Question: I use Angular UI <URL>.
I have a slight issue with my usage of the control. I would like to avoid altogether having a arrow (which seems to allow users to submit the whole form unfortunately). See red circle below:

Here is the corresponding html:
'''
<div class="form-group">
<label for="address" class="control-label col-lg-3">signup.form.address</label>
<div class="col-lg-6">
<ui-select ng-required="true" id="address" name="address" ng-model="signupForm.addressReference" reset-search-input="false" theme="bootstrap">
<ui-select-match placeholder="Select address...">{{$select.selected.description}}</ui-select-match>
<ui-select-choices repeat="address.reference as address in addresses track by $index" refresh="chooseAddress($select.search)" refresh-delay="0">
{{address.description }}
</ui-select-choices>
</ui-select>
</div>
<div ng-messages="signupNgFormCtrl.address.$error" ng-if="signupNgFormCtrl.$submitted" class="col-lg-3">
<div ng-message="required">required</div>
</div>
</div>
'''
Can anyone please help?
Regards,
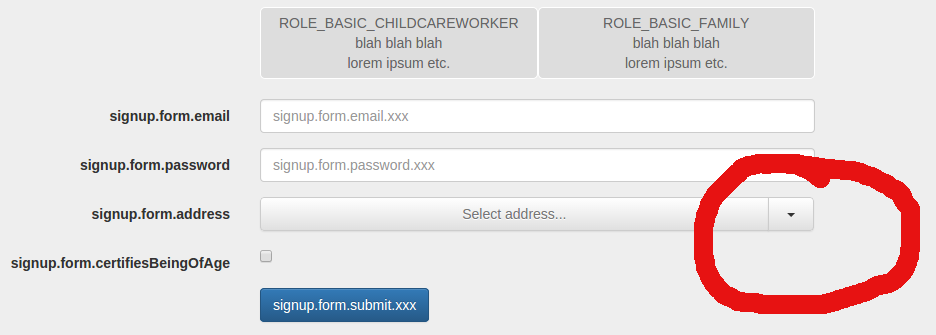
Answer: All templates are defined at the end of 'select.js'.
For instance, this one has 'class="select2-arrow"':
'''
$templateCache.put("select2/match.tpl.html",
"<a ...> ... <span class="select2-arrow ui-select-toggle" ng-click="$select.toggle($event)"><b></b></span></a>");
'''
or that one has '<span class="caret ui-select-toggle" ng-click="$select.toggle($event)"></span>':
'''
$templateCache.put("bootstrap/match.tpl.html", ...
'''
Both have 'ng-click' event that might cause the effect you mention.
To avoid the arrow or the effect, you can override the template that corresponds to your theme.